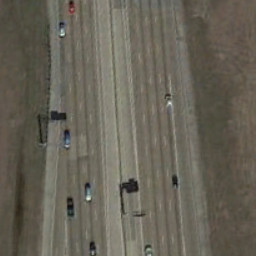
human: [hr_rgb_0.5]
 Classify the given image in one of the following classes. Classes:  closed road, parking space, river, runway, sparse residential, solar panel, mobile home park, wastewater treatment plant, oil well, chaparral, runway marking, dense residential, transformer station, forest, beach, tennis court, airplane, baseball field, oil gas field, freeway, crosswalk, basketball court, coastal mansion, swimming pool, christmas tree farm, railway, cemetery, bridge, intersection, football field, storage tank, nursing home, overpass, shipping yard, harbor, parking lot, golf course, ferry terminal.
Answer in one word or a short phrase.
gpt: freeway